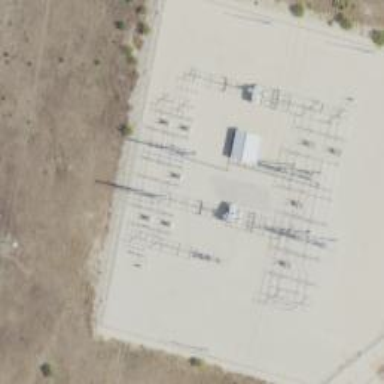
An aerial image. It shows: Switch used for power control.